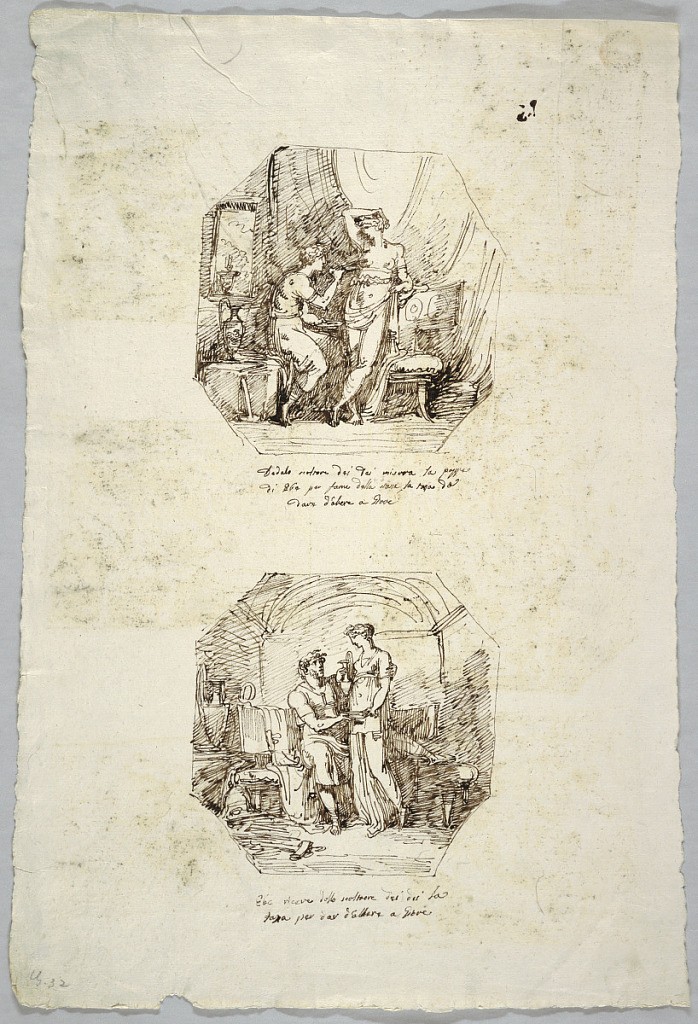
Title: Project for Two Octagonal Paintings: Daedalus using Breasts of Hebe as Model for Bowl for Jupiter. Hebe Receives this Bowl from Him.
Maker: Felice Giani, Italian, 1758–1823
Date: ca. 1810
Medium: Pen and brown ink on cream laid paper
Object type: Drawing
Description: Hebe shown leaning upon chair and raising her right arm. Daedalus takes measurement of her right breast with compass.  At bottom: Daedalus sitting upon bench dismisses Hebe with a pitcher and bowl.